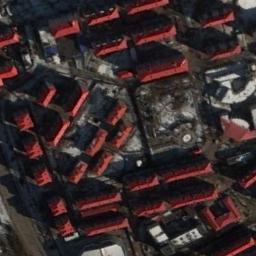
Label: industrial_area